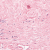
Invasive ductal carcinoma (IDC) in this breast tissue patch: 0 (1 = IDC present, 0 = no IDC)